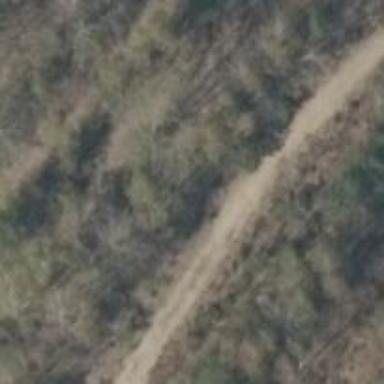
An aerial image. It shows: Gravel track with grade2 quality.